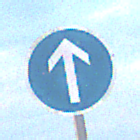
Verkehrszeichen: VorgeschriebeneFahrtrichtungGeradeaus
Umgebung: Outdoor, Nature
Tageszeit: SunriseSunset
Wetter: PartlyCloudy
Licht: Natural
Jahreszeit: NotSpecified
Kontrast: LowContrast